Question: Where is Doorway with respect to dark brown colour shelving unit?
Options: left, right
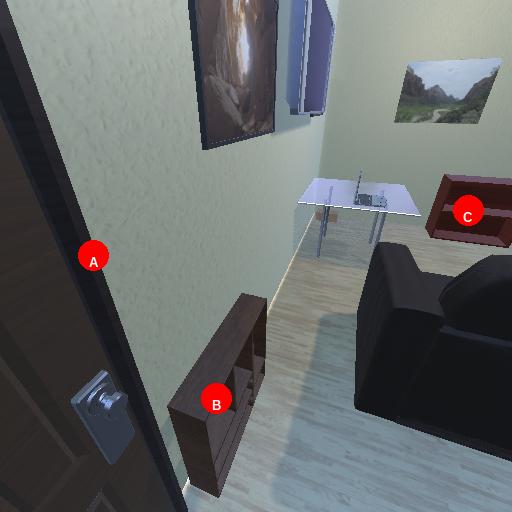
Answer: left